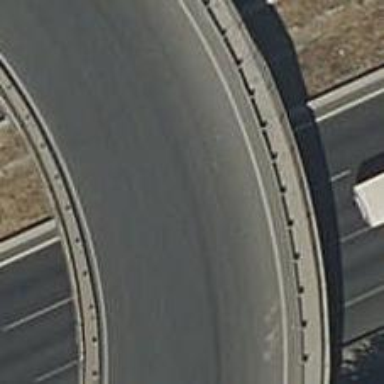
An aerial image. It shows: Primary highway crossing over roundabout bridge.